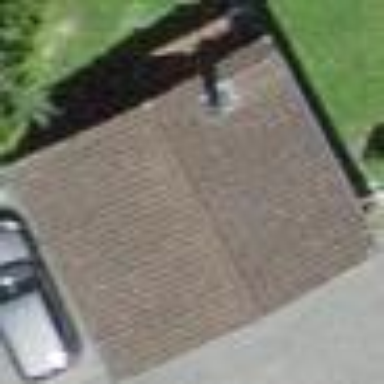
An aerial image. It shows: Garage.